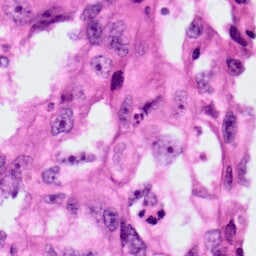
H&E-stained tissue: Lung